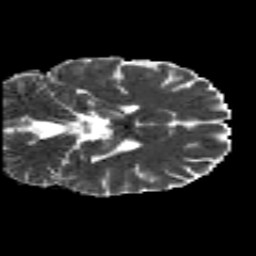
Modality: MD
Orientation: coronal
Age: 24
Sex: male
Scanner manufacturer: siemens
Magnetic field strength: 3 T
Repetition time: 8.8 s
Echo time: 0.085 s